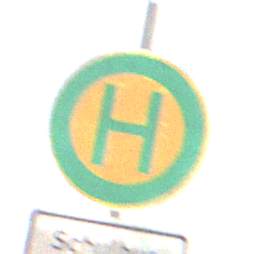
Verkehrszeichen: Haltestelle
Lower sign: ZeitangabenMitBeschraenkungAufWochentage5
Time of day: SunriseSunset
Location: Outdoor (Nature)
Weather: PartlyCloudy
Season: NotSpecified
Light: Natural